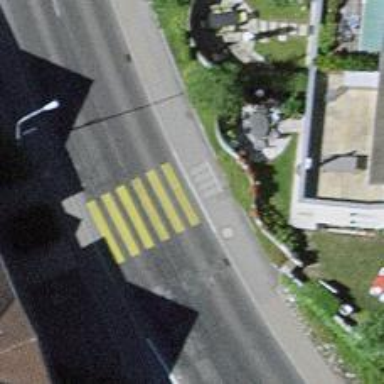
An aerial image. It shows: Kerb serving as barrier.